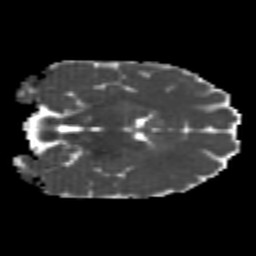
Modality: MD
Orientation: coronal
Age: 21
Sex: female
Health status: healthy
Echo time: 0.074 s